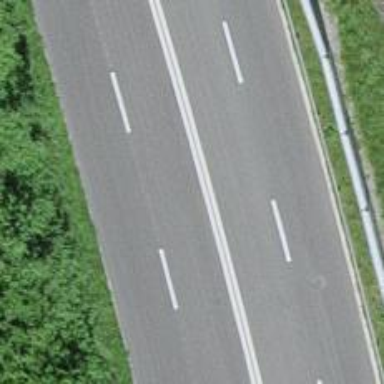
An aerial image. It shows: Secondary road with asphalt surface.